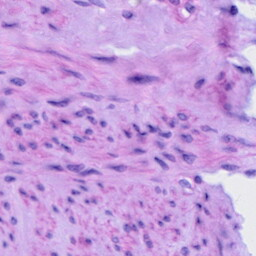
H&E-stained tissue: Cervix